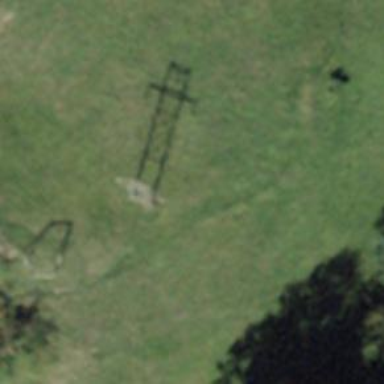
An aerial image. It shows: Minor power line.